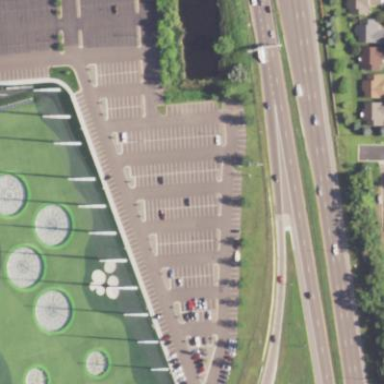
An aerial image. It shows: Grassy area used as driving range for golf.